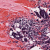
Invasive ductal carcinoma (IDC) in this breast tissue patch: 1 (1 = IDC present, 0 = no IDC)